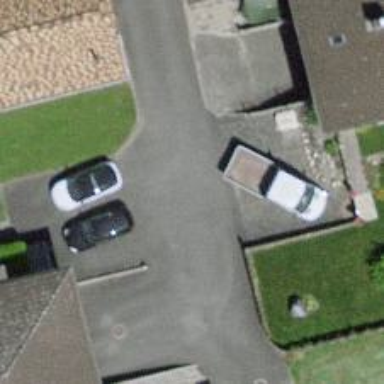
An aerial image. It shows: Living street.